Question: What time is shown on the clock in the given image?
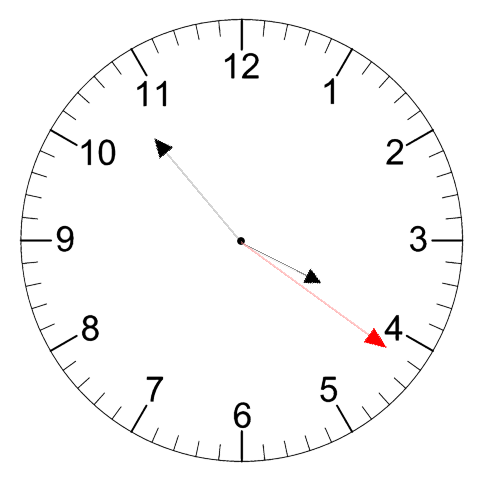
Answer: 03:53:21